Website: macys
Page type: payment
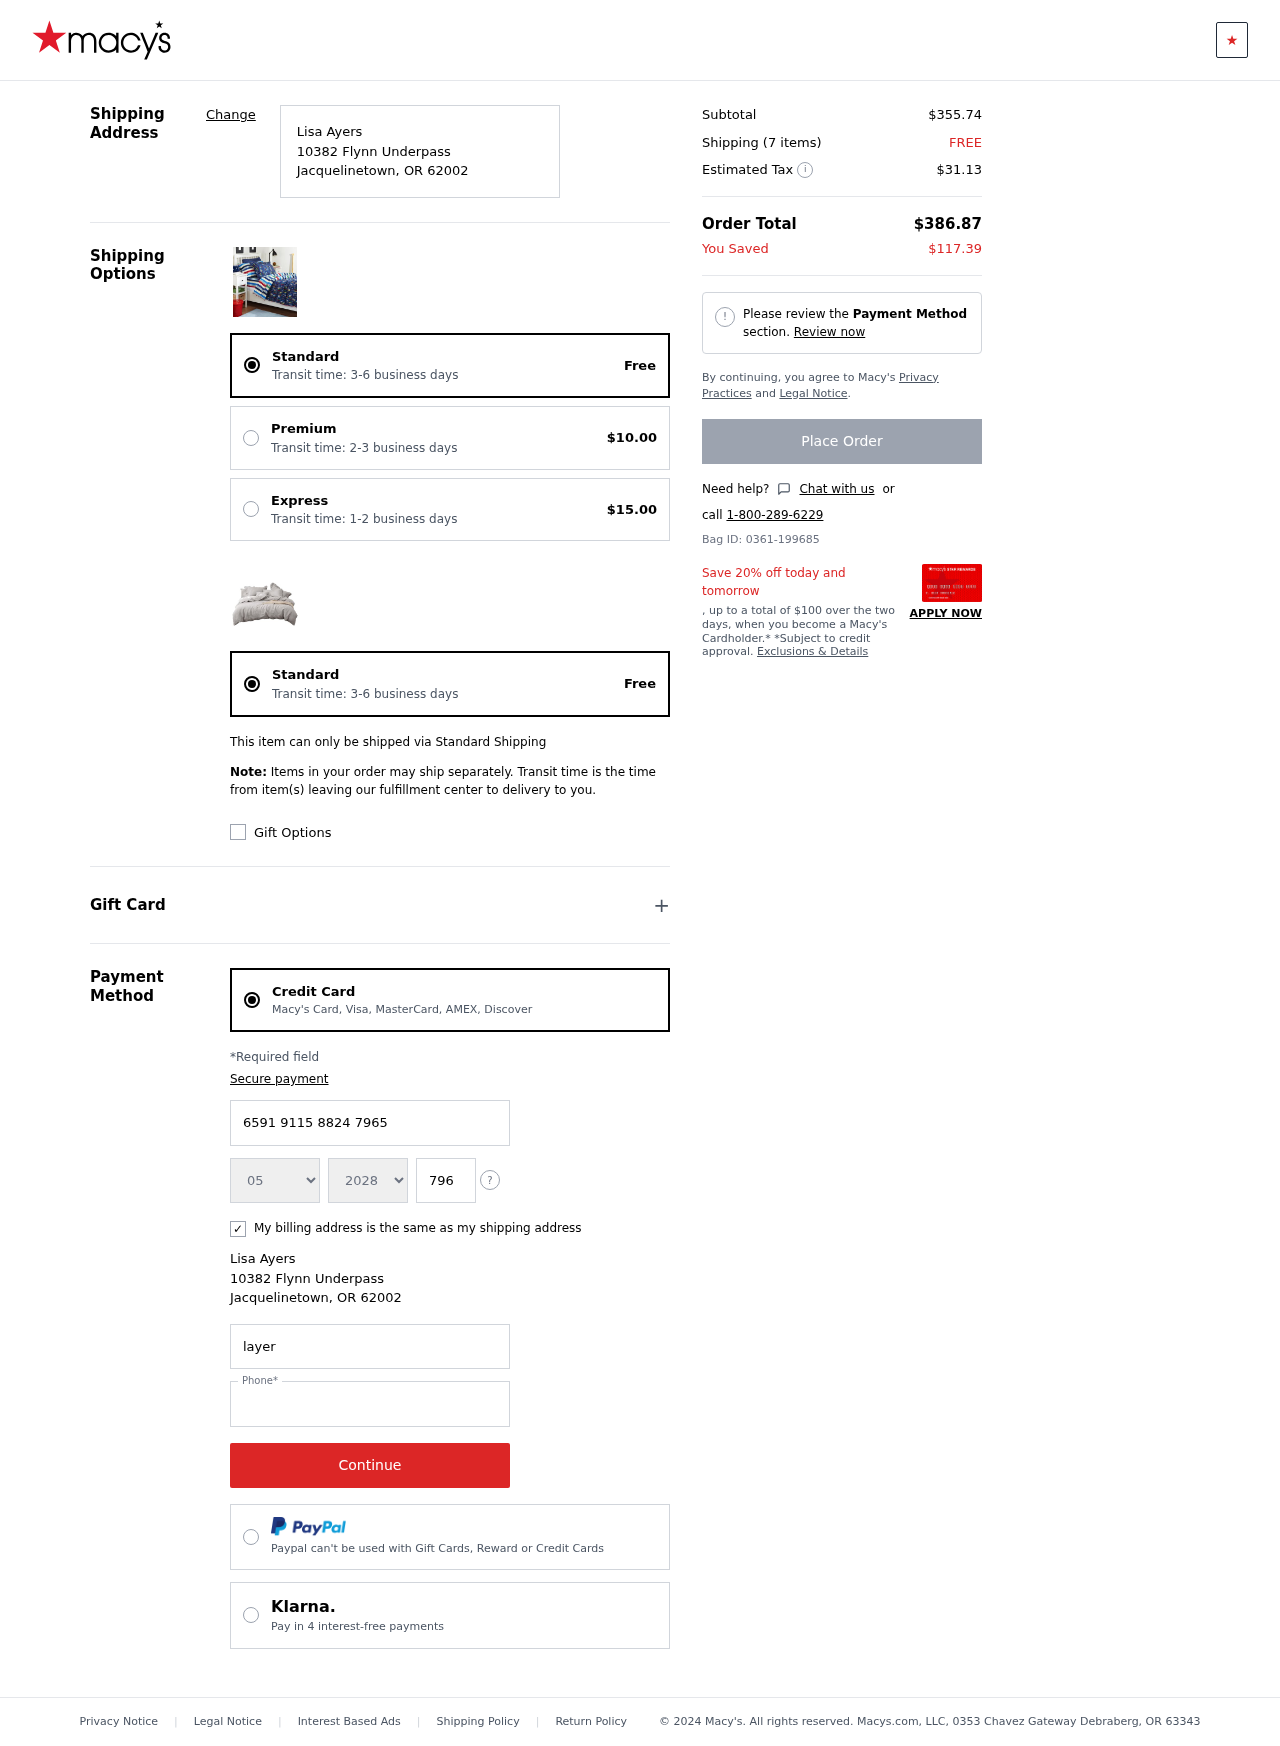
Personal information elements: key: PII_CARD_CVV
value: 796
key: PII_CARD_EXPIRY_MONTH
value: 05
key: PII_CARD_EXPIRY_YEAR
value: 28
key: PII_CARD_NUMBER
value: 6591 9115 8824 7965
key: PII_CITY
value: Jacquelinetown
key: PII_EMAIL
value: layers@gmail.com
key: PII_FULLNAME
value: Lisa Ayers
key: PII_PHONE
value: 8914887415
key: PII_POSTCODE
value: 62002
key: PII_STATE_ABBR
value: OR
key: PII_STREET
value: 10382 Flynn Underpass
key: PII_FULLNAME2
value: Lisa Ayers
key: PII_CITY2
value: Jacquelinetown
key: PII_STATE_ABBR2
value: OR
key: PII_POSTCODE_FULL
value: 62002
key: PII_POSTCODE_NUMERIC
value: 62002
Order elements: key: ORDER_DELIVERY_DATE
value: Transit time: 3-6 business days
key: ORDER_SHIPPING_STANDARD
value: Free
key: ORDER_SHIPPING_PREMIUM
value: $10.00
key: ORDER_SHIPPING_EXPRESS
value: $15.00
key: ORDER_DELIVERY_DATE2
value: Transit time: 3-6 business days
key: ORDER_SHIPPING_STANDARD2
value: Free
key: ORDER_SUBTOTAL
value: $355.74
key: ORDER_NUM_ITEMS
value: Shipping (7 items)
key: ORDER_SHIPPING_COST
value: FREE
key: ORDER_TAX
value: $31.13
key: ORDER_TOTAL
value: $386.87
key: ORDER_SAVINGS
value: $117.39
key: ORDER_ID
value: Bag ID: 0361-199685